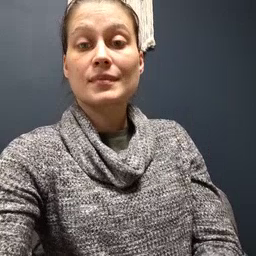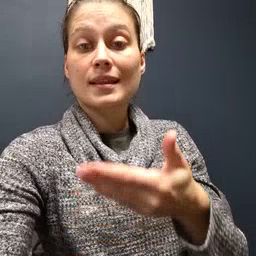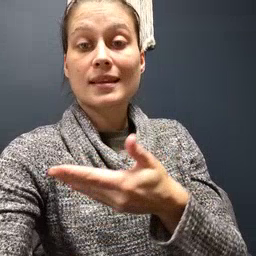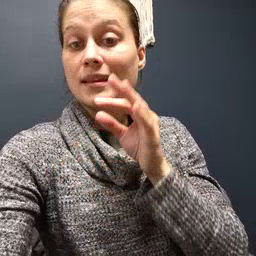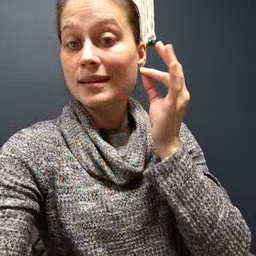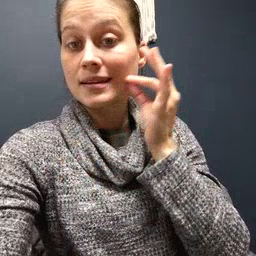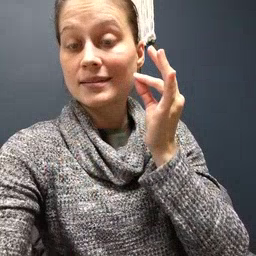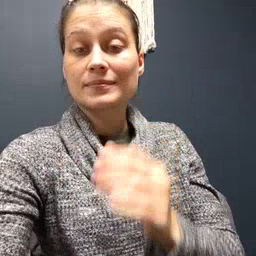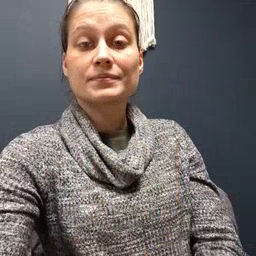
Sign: kitty